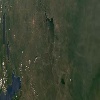
Label: land